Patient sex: M
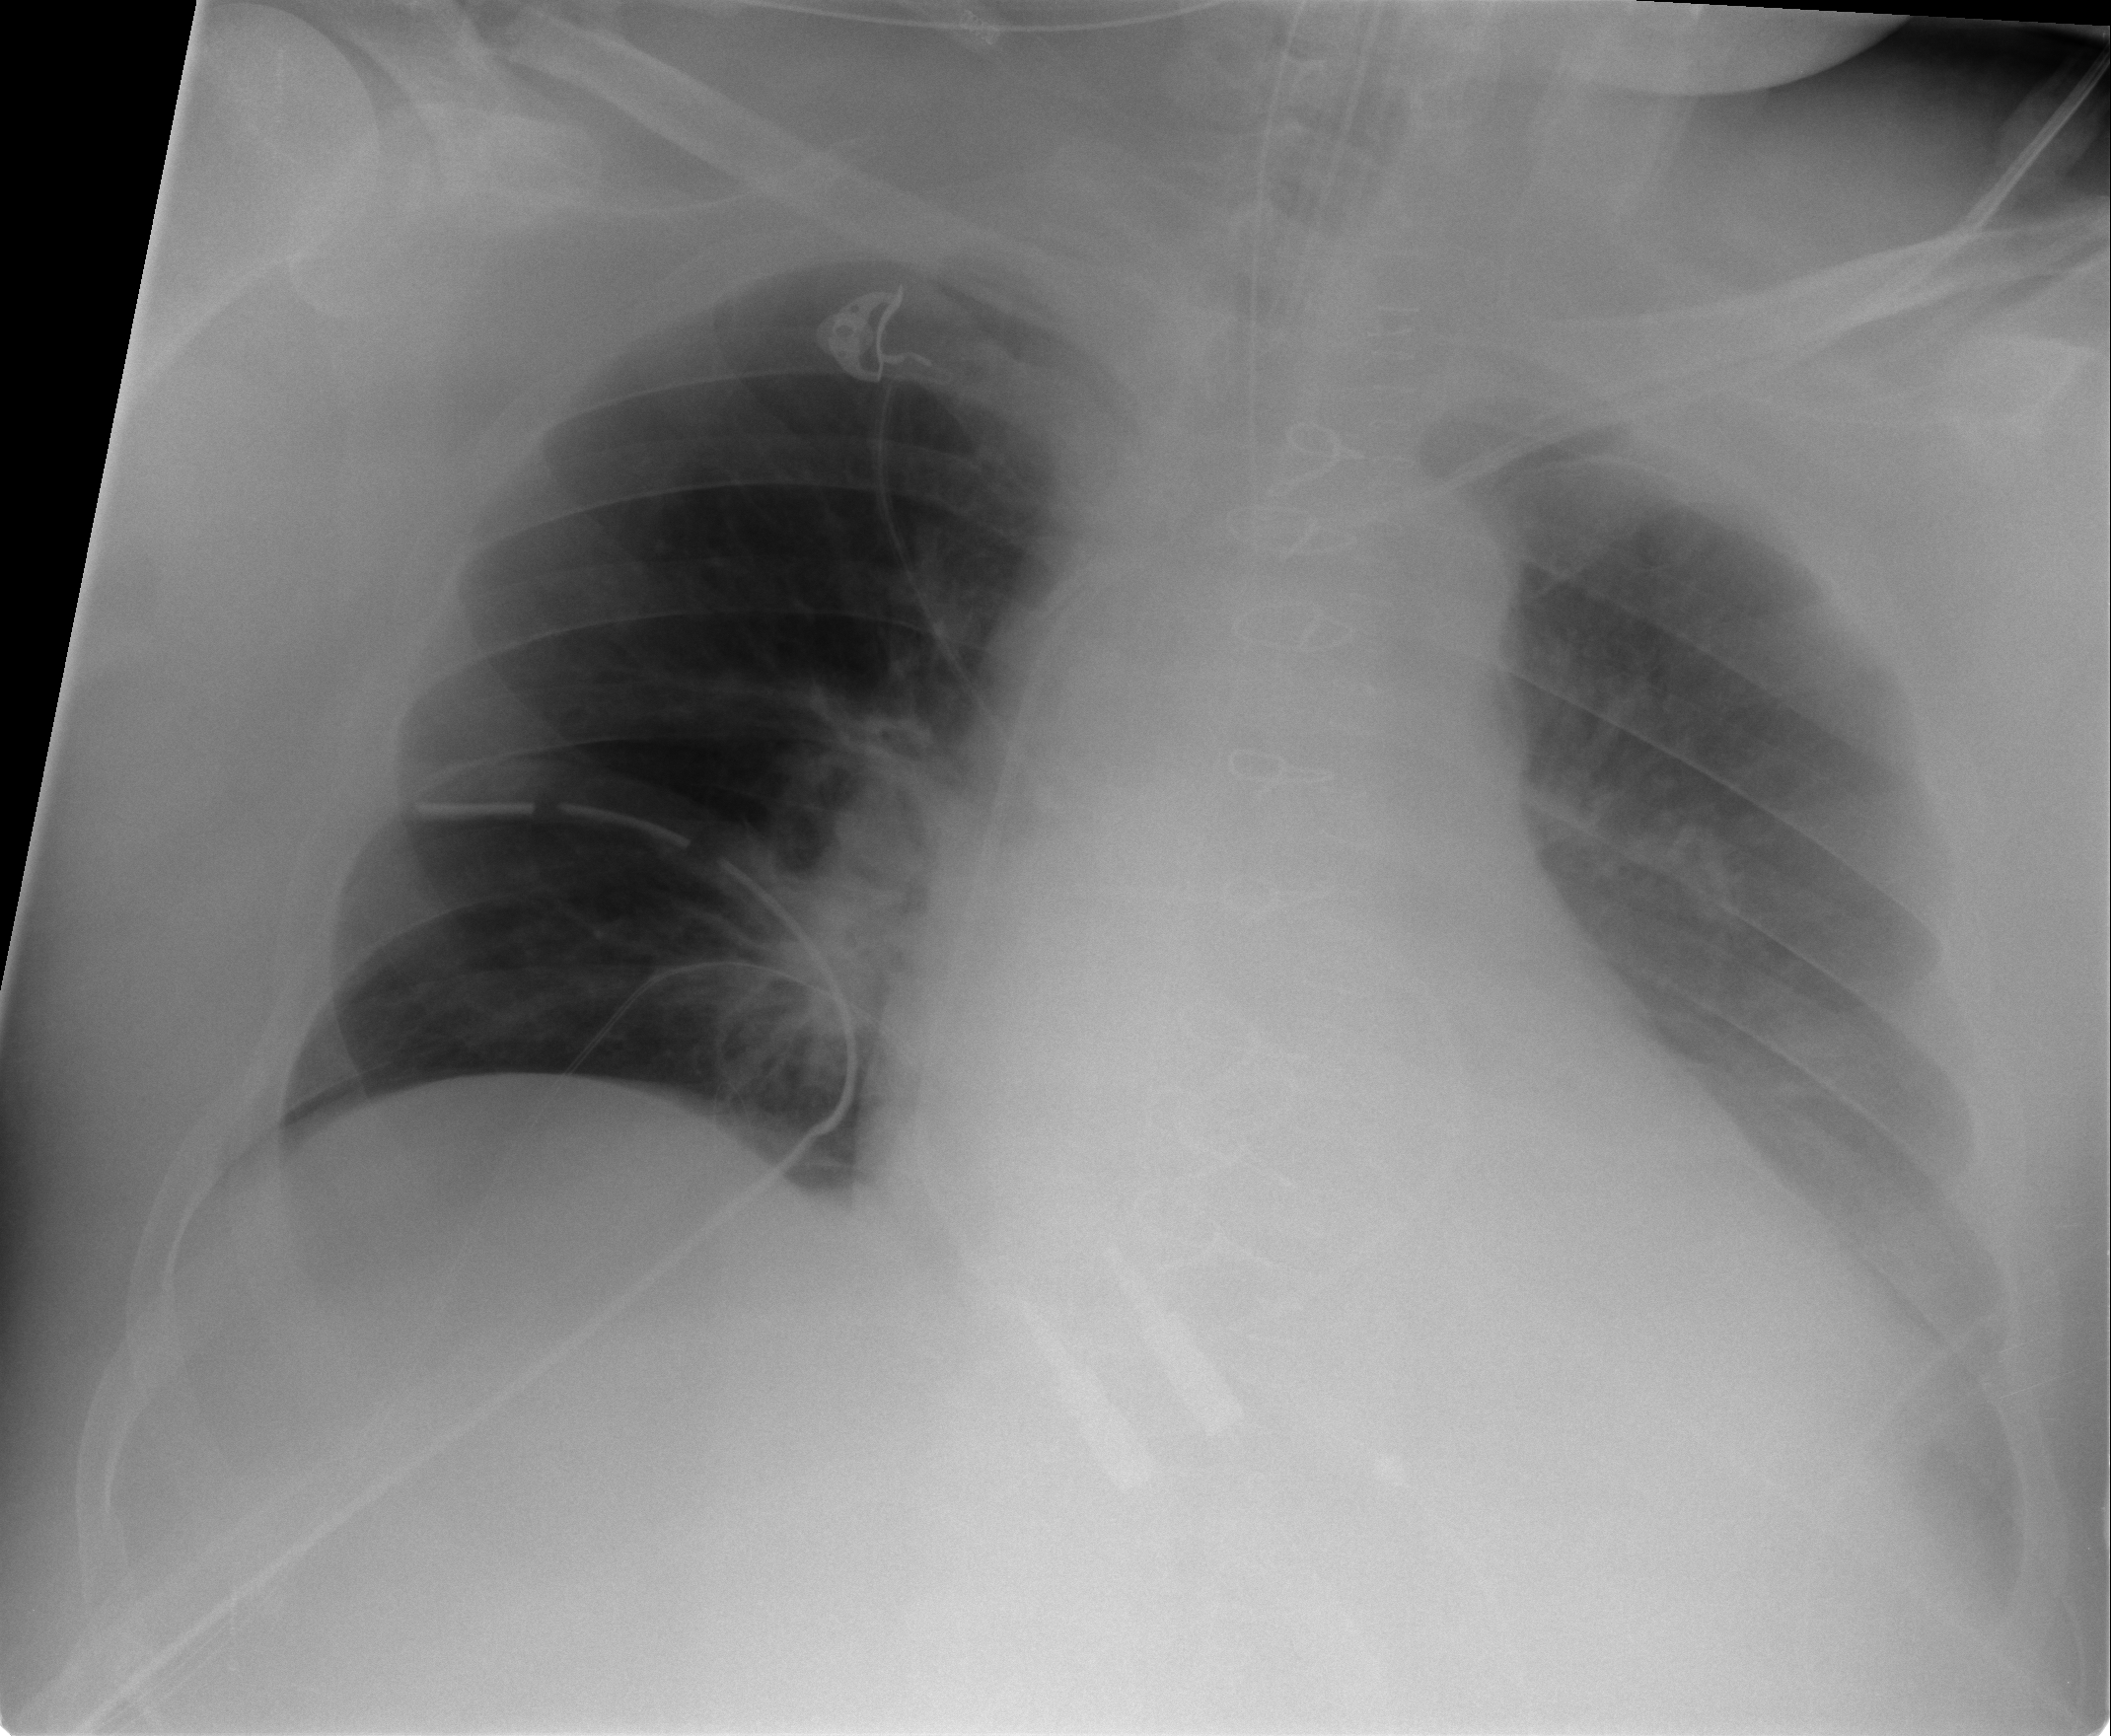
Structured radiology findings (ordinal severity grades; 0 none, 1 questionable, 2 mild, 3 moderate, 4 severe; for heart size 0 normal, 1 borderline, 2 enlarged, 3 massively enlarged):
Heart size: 3
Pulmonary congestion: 1
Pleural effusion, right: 0
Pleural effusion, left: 3
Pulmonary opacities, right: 0
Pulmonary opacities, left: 0
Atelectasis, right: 2
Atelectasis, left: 1